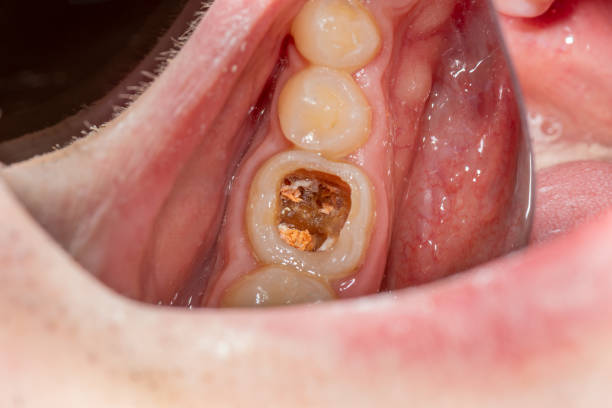
Condition: Caries